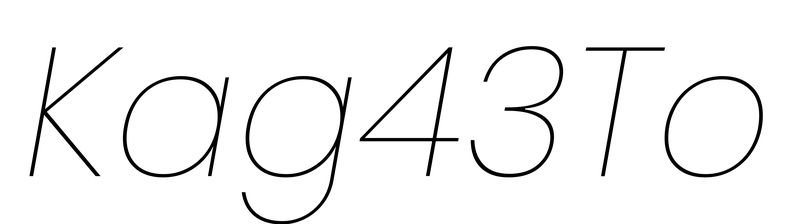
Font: Poppins-ThinItalic